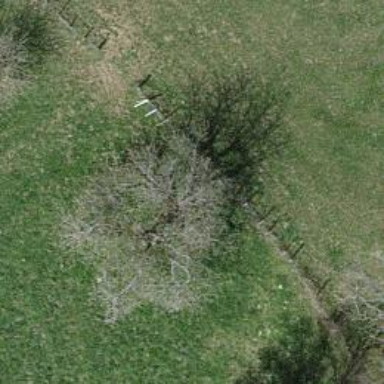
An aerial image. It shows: Beautiful tree in nature.